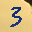
Label: 3